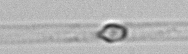
Label: Dactyliosolen_blavyanus